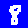
Digit: 8